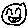
Label: smiley face